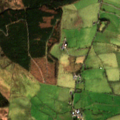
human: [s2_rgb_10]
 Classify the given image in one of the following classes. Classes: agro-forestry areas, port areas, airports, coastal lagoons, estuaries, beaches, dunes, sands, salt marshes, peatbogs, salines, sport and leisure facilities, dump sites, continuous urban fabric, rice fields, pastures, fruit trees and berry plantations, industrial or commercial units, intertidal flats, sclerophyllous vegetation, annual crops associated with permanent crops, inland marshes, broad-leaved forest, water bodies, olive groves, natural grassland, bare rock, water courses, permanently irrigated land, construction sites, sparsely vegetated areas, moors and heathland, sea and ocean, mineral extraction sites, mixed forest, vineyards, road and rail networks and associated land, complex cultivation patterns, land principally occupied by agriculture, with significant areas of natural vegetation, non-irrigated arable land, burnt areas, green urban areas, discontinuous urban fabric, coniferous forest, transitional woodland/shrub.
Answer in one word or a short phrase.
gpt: pastures, coniferous forest, natural grassland, peatbogs